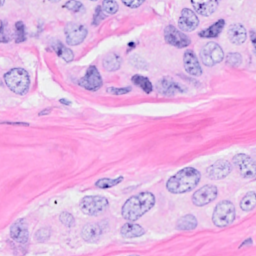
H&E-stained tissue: Breast